Question: I have the following directory structure on my Apache web root.
I would like to restrict the "source" folder to the outside world. Currently it can be accessed via its url.
How can this be done?

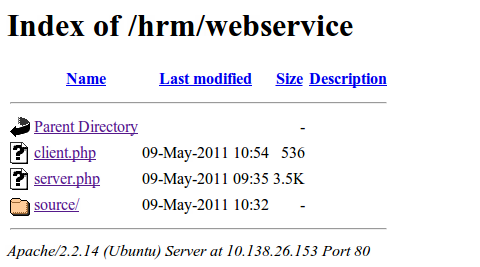
Answer: Put a .htaccess file inside the source folder:
'''
order allow deny
deny from all
'''